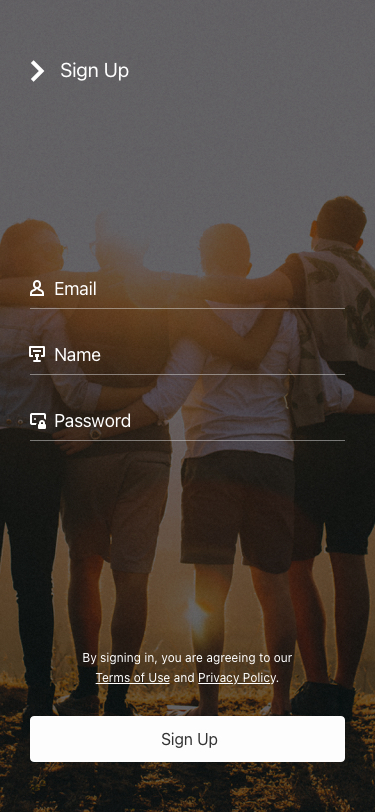
Text in this UI design:
By signing in, you are agreeing to our Terms of Use and Privacy Policy.
Sign Up
Password
Name
Email
Sign Up